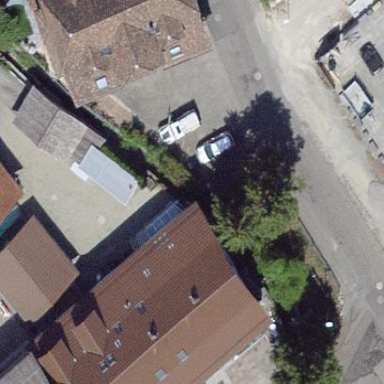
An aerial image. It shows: Street side parking area.